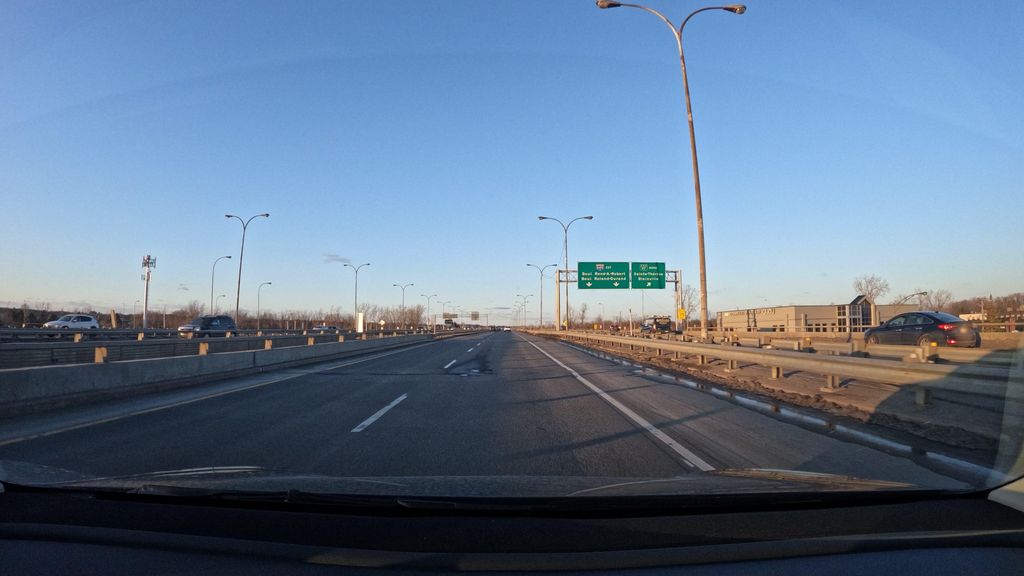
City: montreal